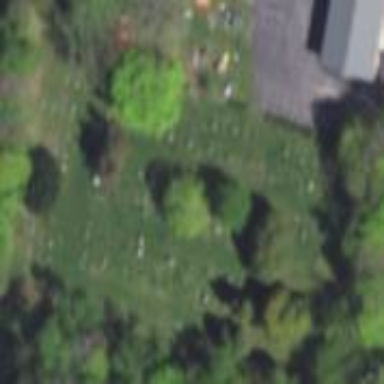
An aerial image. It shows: Graveyard.